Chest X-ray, AP view. Patient: 73 years old, sex F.
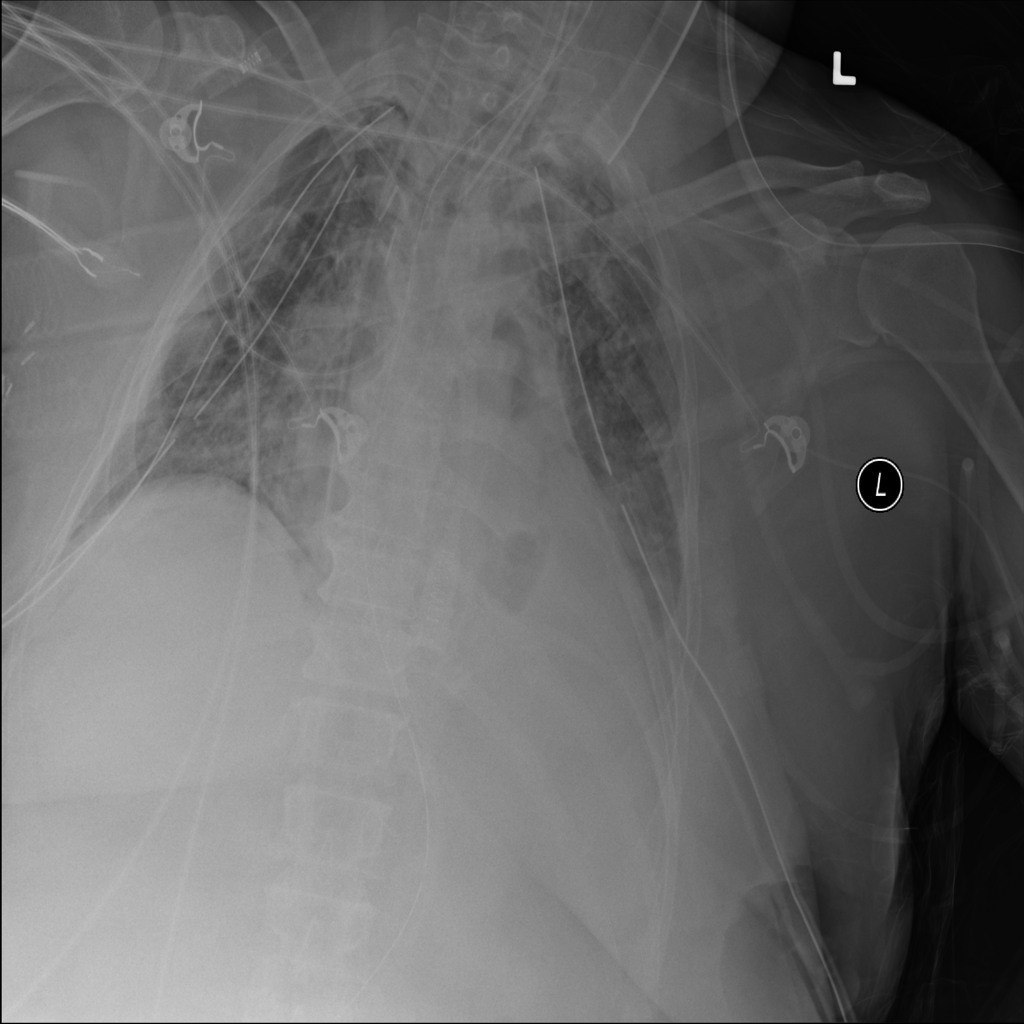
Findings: Infiltration